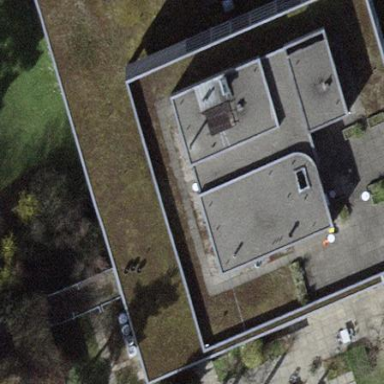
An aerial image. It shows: Part of building.